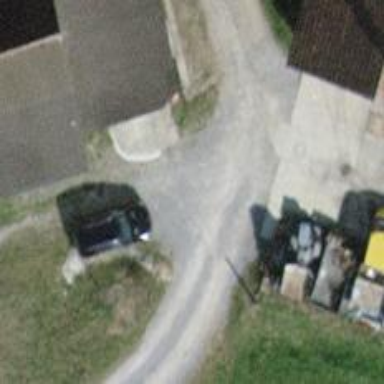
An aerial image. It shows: Driveway with compacted surface.